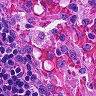
Metastatic tissue present: no